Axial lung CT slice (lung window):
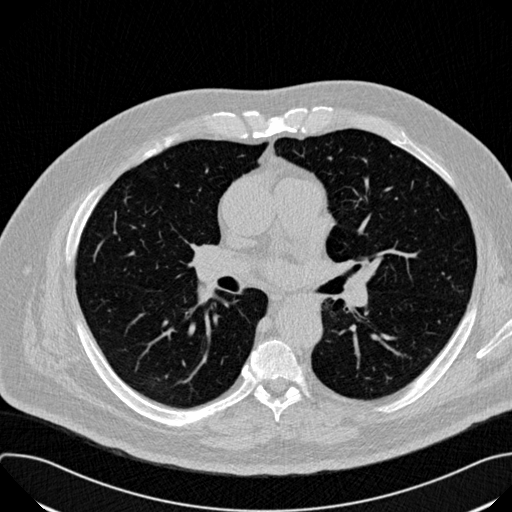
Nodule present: no